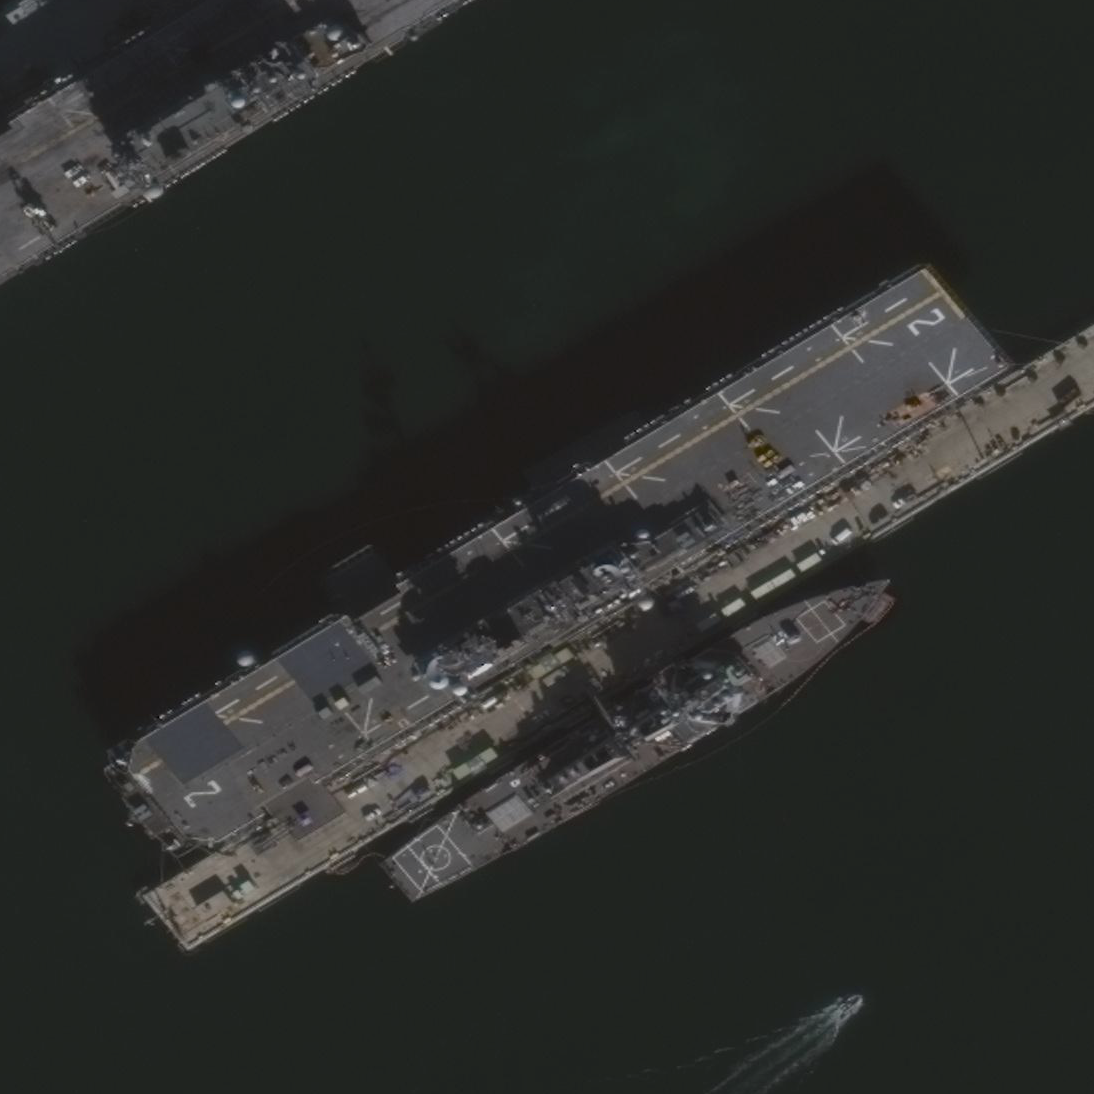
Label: assault